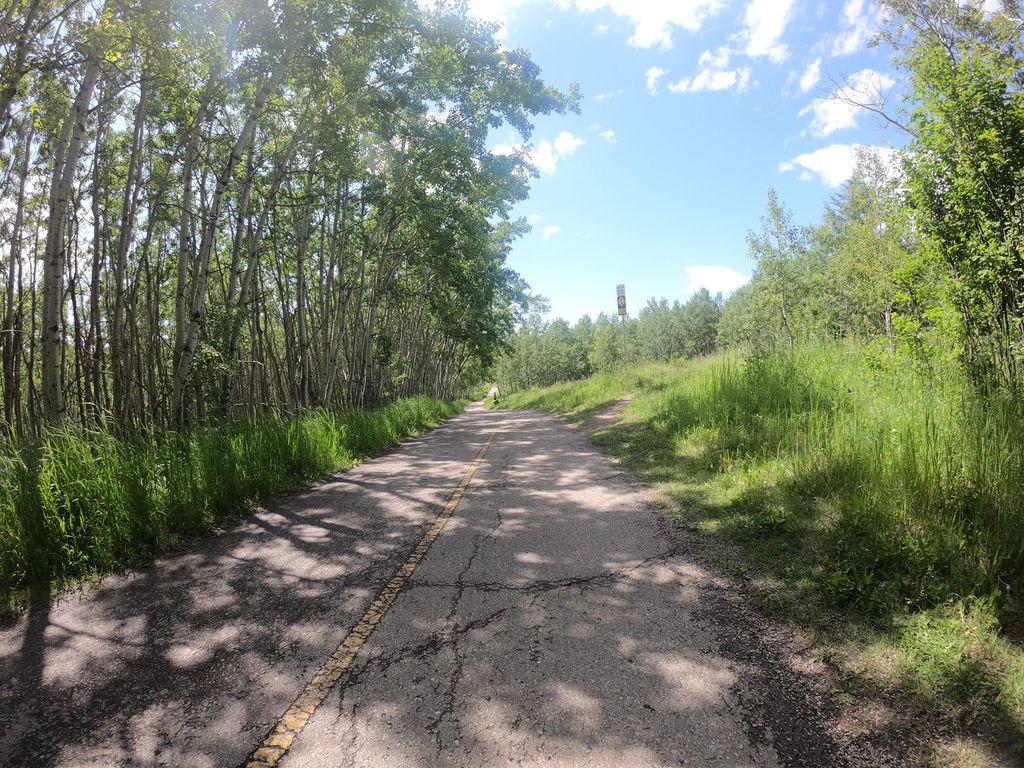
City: calgary